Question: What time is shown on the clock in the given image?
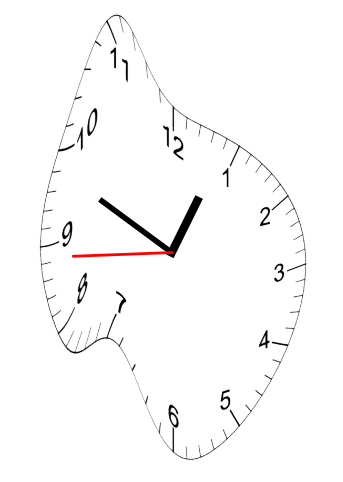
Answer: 12:48:44